Interaction volume radius: 5 \u00c5
Interaction volume height: 20 \u00c5
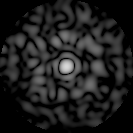
Disorder parameter: 0.8761